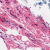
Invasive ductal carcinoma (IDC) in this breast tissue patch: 0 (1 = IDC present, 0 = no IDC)